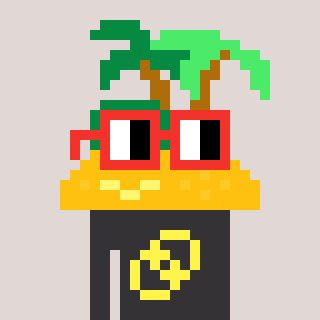
a pixel art character with square red glasses, a island-shaped head and a grayscale-colored body on a warm background